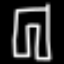
Label: pants